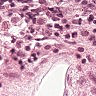
Metastatic tissue present: no